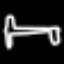
Label: bed